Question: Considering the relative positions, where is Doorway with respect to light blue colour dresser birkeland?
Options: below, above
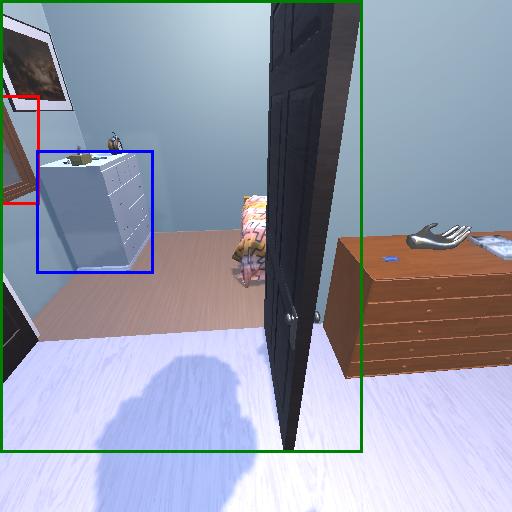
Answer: below